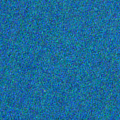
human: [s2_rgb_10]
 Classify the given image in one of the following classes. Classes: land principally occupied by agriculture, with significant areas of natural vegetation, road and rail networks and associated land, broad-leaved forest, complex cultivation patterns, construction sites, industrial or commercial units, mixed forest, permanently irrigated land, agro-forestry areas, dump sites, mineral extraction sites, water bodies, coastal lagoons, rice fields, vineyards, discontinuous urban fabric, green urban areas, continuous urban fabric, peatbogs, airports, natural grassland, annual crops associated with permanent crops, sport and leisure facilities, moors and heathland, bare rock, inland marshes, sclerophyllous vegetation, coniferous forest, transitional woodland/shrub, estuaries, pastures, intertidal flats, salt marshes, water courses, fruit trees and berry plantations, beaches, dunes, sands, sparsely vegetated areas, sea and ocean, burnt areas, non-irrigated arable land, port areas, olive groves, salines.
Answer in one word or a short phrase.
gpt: sea and ocean